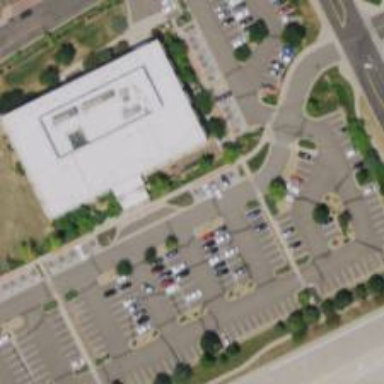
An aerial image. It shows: Parking space.